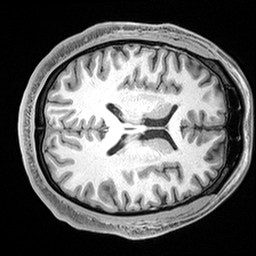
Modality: T1w
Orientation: axial
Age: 28
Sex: male
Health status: healthy
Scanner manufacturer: siemens
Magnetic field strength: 3 T
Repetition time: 2.4 s
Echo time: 0.00217 s